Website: walmart
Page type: receipt
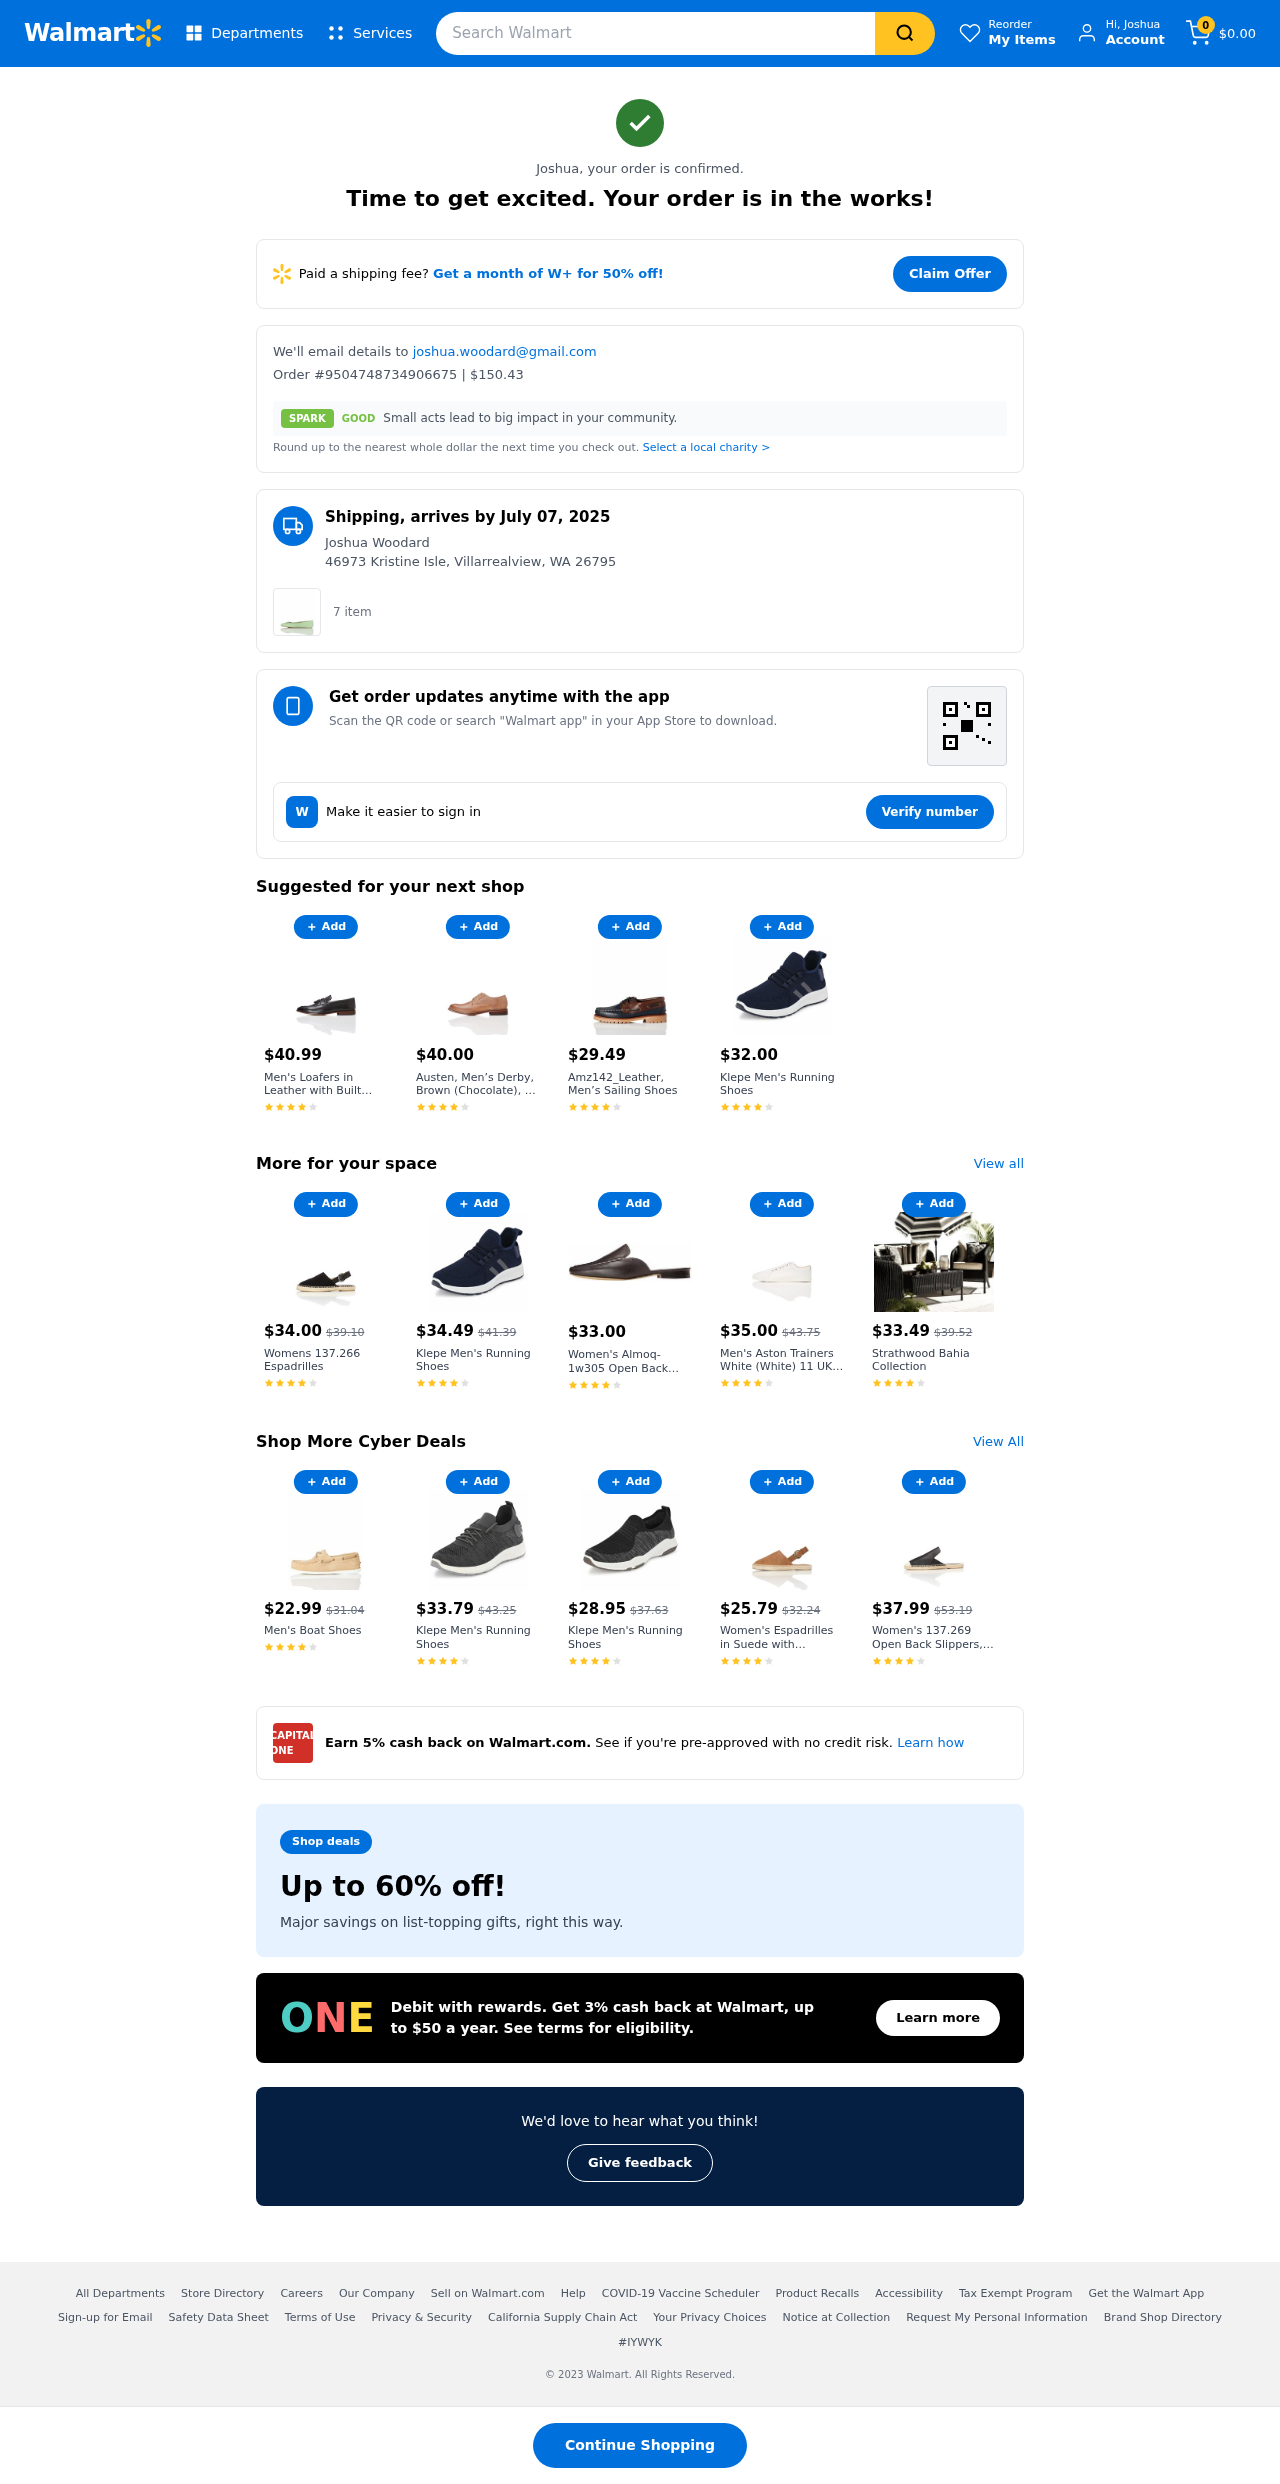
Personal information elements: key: PII_EMAIL
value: joshua.woodard@gmail.com
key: PII_FIRSTNAME
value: Joshua
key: PII_FULLNAME
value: Joshua Woodard
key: PII_ADDRESS
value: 46973 Kristine Isle, Villarrealview, WA 26795
Product elements: key: PRODUCT10_NAME
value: Strathwood Bahia Collection
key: PRODUCT10_PRICE
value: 33.49
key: PRODUCT11_NAME
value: Women's Espadrilles in Suede with Slingback and Buckle, Brown (Tan), 5 UK
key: PRODUCT11_PRICE
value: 40.49
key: PRODUCT12_NAME
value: Men's Boat Shoes
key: PRODUCT12_PRICE
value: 22.99
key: PRODUCT13_NAME
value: Klepe Men's Running Shoes
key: PRODUCT13_PRICE
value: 33.79
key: PRODUCT14_NAME
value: Klepe Men's Running Shoes
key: PRODUCT14_PRICE
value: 28.95
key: PRODUCT15_NAME
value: Women's Espadrilles in Suede with Slingback and Buckle, Brown (Tan), 6 UK
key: PRODUCT15_PRICE
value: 25.79
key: PRODUCT16_NAME
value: Women's 137.269 Open Back Slippers, Black, 8 US
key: PRODUCT16_PRICE
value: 37.99
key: PRODUCT17_NAME
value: Men’s Leather Mocassins, Brown (Cognac), 7  UK (41 EU)
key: PRODUCT17_PRICE
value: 28.95
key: PRODUCT1_QUANTITY
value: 7
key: PRODUCT2_NAME
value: Men's Loafers in Leather with Built Wooden Sole, Black (Black), 10.5 UK
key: PRODUCT2_PRICE
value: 40.99
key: PRODUCT3_NAME
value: Austen, Men’s Derby, Brown (Chocolate), 6  UK (40 EU)
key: PRODUCT3_PRICE
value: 40
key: PRODUCT4_NAME
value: Amz142_Leather, Men’s Sailing Shoes
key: PRODUCT4_PRICE
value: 29.49
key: PRODUCT5_NAME
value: Klepe Men's Running Shoes
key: PRODUCT5_PRICE
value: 32
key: PRODUCT6_NAME
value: Womens 137.266 Espadrilles
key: PRODUCT6_PRICE
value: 34
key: PRODUCT7_NAME
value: Klepe Men's Running Shoes
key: PRODUCT7_PRICE
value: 34.49
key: PRODUCT8_NAME
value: Women's Almoq-1w305 Open Back Slippers, Brown Choco, 8
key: PRODUCT8_PRICE
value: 33
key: PRODUCT9_NAME
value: Men's Aston Trainers White (White) 11 UK (46 EU)
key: PRODUCT9_PRICE
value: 35
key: PRODUCT6_ORIGINAL_PRICE
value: $39.10
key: PRODUCT7_ORIGINAL_PRICE
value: $41.39
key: PRODUCT9_ORIGINAL_PRICE
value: $43.75
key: PRODUCT10_ORIGINAL_PRICE
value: $39.52
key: PRODUCT11_ORIGINAL_PRICE
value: $49.40
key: PRODUCT12_ORIGINAL_PRICE
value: $31.04
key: PRODUCT13_ORIGINAL_PRICE
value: $43.25
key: PRODUCT14_ORIGINAL_PRICE
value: $37.63
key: PRODUCT15_ORIGINAL_PRICE
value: $32.24
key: PRODUCT16_ORIGINAL_PRICE
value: $53.19
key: PRODUCT17_ORIGINAL_PRICE
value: $38.21
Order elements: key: ORDER_NUM_ITEMS
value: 0
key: ORDER_TOTAL
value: $0.00
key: ORDER_ID
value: #9504748734906675
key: ORDER_TOTAL
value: $150.43
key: ORDER_DELIVERY_DATE
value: July 07, 2025
Search elements: key: HEADER_SEARCH
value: Search Walmart